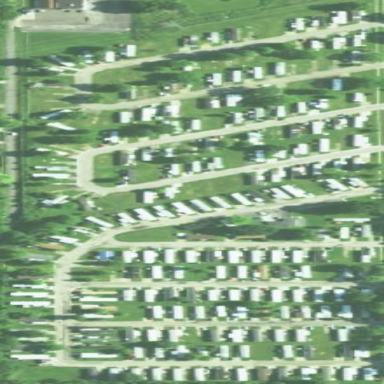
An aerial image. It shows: Residential area designated as trailer park.